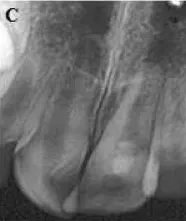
Follow-up radiography and apical maturation.
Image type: radiology (x_ray)